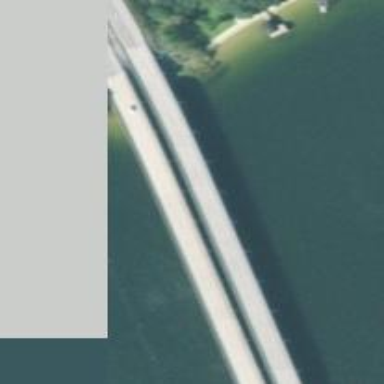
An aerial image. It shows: Primary highway bridge.